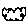
Label: cloud